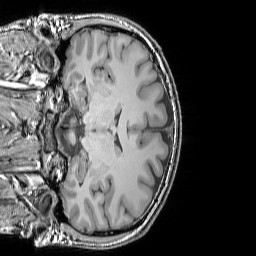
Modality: T1w
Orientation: coronal
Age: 28
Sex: male
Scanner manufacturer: siemens
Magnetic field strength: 3 T
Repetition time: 1.9 s
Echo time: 0.00444 s